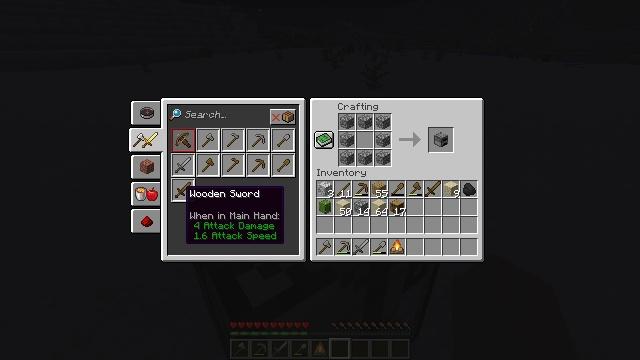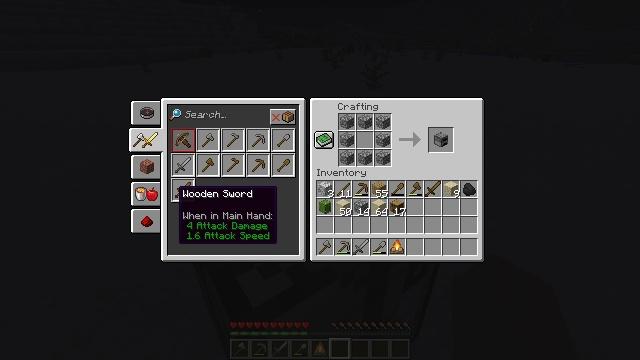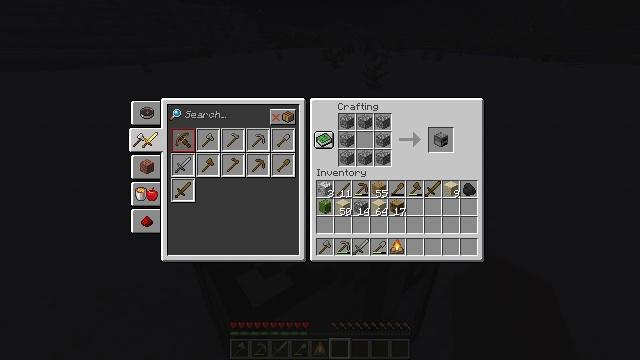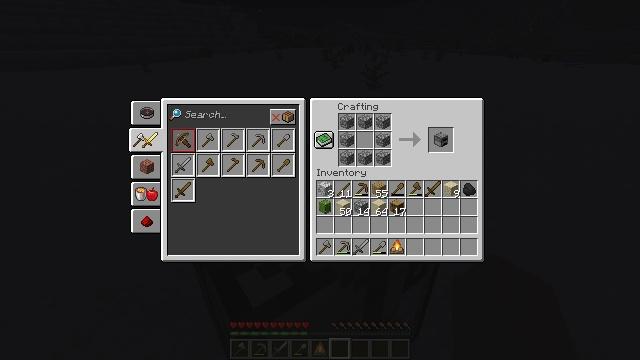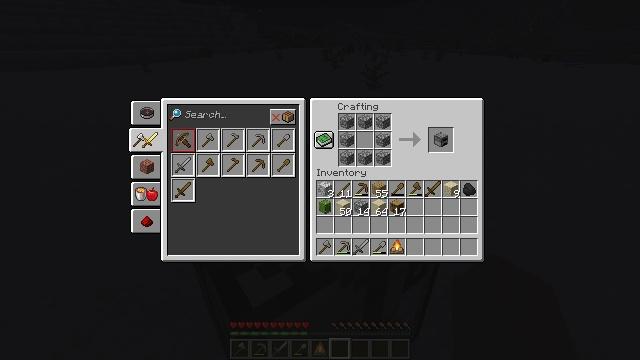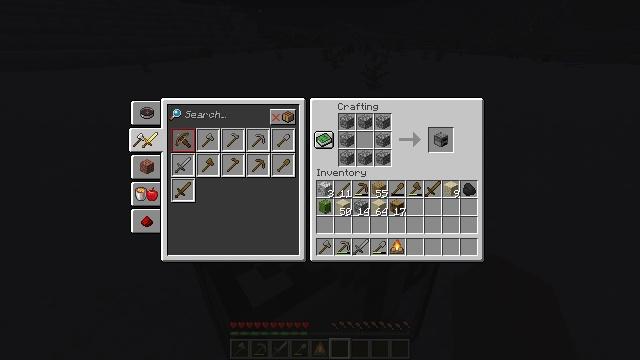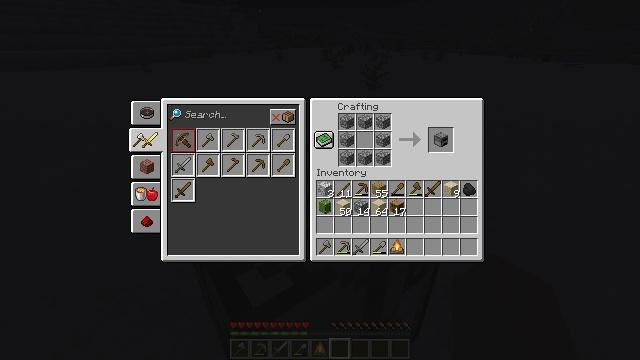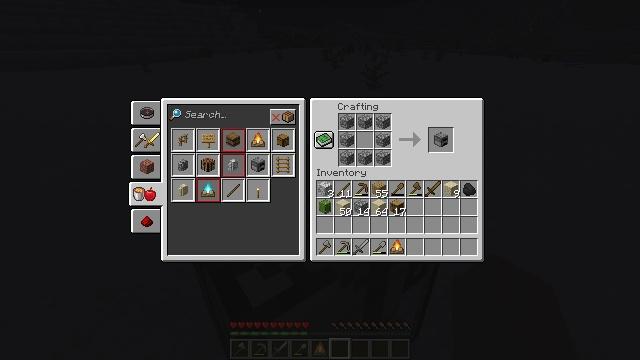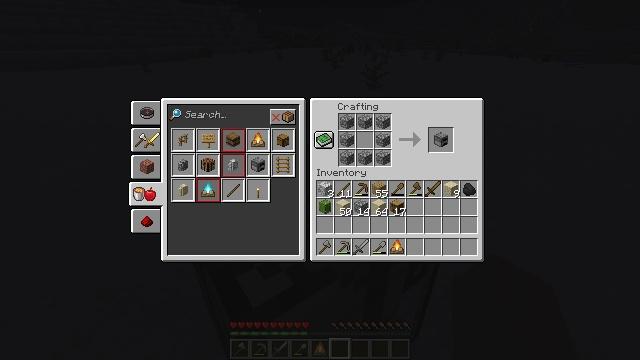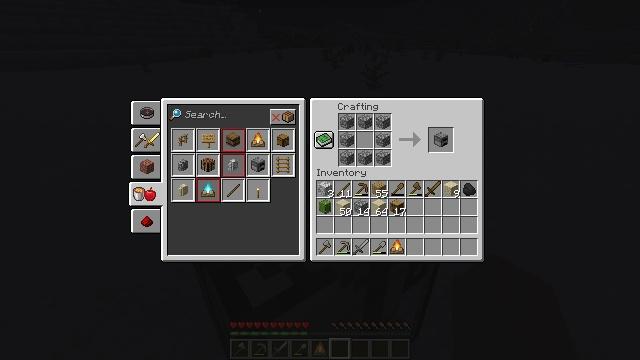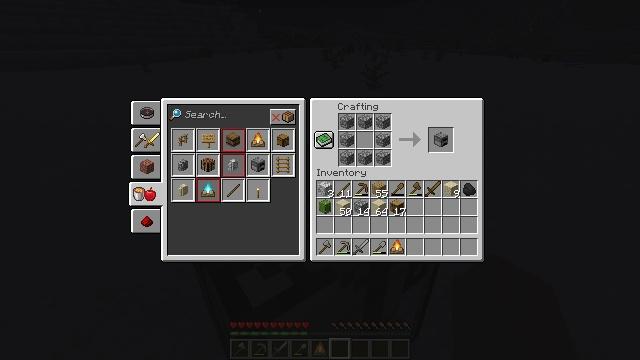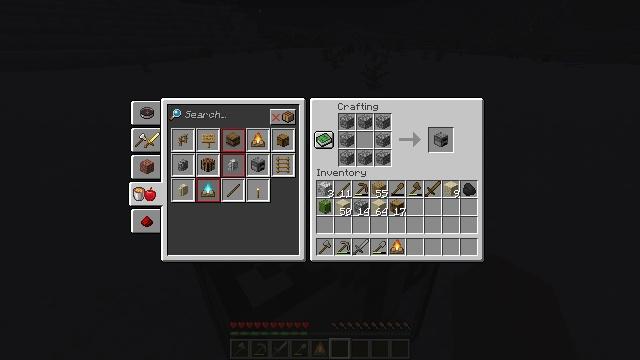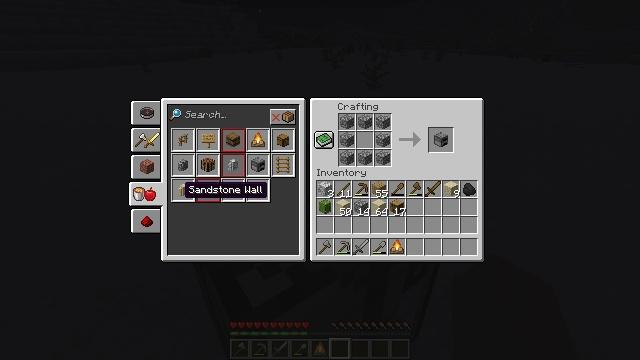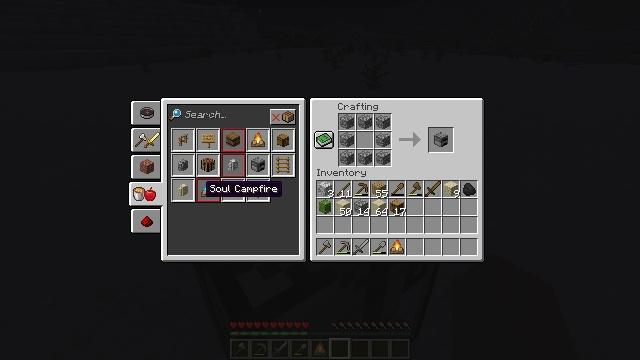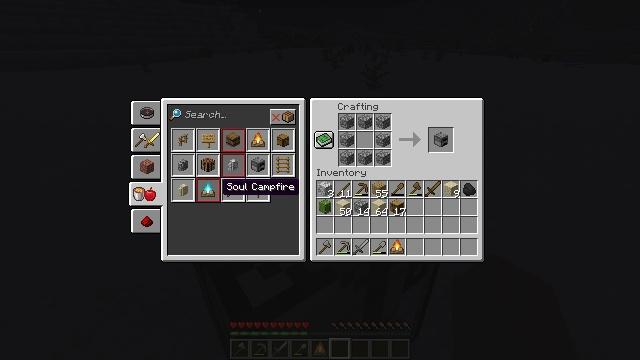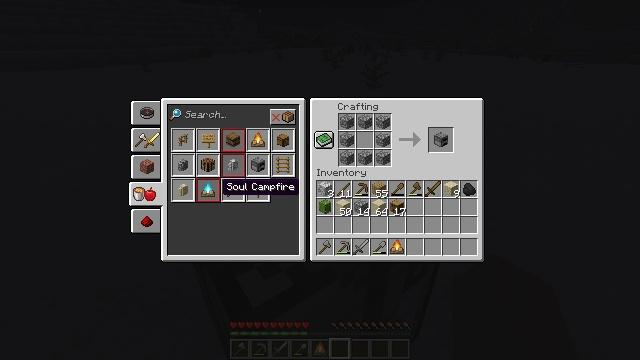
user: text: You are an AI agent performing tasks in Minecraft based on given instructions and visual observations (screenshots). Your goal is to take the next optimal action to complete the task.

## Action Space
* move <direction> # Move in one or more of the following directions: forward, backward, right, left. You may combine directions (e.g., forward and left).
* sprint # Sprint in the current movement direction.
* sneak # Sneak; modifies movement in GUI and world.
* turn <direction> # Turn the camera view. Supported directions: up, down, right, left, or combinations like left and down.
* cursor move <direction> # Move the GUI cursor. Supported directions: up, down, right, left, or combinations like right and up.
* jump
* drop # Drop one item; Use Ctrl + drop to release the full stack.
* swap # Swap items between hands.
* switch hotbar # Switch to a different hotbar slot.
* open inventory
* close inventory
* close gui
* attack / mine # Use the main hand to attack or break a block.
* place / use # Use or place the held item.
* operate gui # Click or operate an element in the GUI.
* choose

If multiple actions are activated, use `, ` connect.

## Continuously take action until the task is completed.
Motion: motion action
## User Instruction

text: drop campfire
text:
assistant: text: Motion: cursor move left
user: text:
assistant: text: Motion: no_op
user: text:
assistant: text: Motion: no_op
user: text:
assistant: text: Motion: no_op
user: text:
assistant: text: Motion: no_op
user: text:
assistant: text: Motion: no_op
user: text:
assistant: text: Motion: no_op
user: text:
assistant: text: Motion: operate gui
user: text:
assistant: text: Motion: operate gui
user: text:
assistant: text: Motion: operate gui
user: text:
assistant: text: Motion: no_op
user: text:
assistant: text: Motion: no_op
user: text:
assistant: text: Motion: no_op
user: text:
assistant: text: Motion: no_op
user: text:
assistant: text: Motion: cursor move right
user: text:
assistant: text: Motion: cursor move right
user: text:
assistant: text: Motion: cursor move right
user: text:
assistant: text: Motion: cursor move right
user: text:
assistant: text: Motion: no_op
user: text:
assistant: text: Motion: no_op
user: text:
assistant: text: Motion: no_op
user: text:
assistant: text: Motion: no_op
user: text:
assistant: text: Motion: no_op
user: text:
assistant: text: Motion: no_op
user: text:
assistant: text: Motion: no_op
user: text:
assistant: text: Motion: no_op
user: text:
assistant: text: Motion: no_op
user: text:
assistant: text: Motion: no_op
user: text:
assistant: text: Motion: no_op
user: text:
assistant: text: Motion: no_op